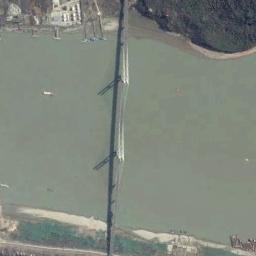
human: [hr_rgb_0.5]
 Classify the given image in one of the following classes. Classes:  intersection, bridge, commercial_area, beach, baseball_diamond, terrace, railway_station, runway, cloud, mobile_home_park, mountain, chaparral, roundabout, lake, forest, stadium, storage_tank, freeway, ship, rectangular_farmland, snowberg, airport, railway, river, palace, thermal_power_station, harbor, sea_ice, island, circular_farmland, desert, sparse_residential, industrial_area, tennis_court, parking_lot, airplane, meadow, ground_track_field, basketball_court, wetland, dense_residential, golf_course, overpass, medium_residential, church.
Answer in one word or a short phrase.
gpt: bridge